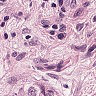
Metastatic tissue present: yes